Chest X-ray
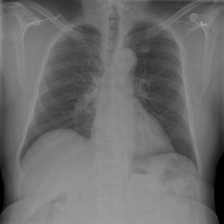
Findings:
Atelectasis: negative
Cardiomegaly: negative
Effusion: negative
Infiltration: positive
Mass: negative
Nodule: negative
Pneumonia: negative
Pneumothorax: negative
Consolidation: negative
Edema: negative
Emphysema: negative
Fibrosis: negative
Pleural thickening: negative
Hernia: negative